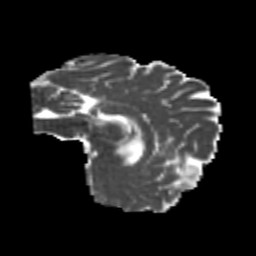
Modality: MD
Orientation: sagittal
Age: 26
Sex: male
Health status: healthy
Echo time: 0.074 s